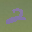
Label: 2